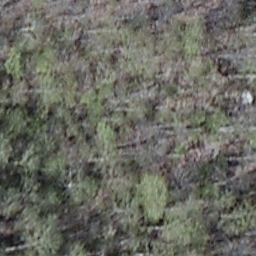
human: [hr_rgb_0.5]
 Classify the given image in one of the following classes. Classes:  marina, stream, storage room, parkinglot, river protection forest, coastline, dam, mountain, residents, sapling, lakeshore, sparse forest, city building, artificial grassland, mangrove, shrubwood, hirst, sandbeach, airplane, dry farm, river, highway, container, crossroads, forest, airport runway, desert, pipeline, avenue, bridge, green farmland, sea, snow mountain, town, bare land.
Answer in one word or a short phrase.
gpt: shrubwood